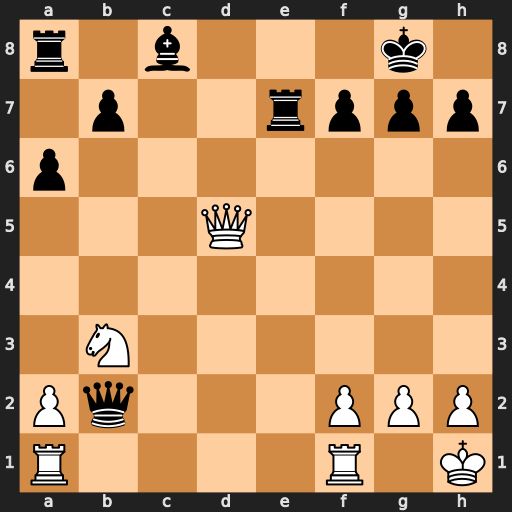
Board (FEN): r1b3k1/1p2rppp/p7/3Q4/8/1N6/Pq3PPP/R4R1K
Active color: w
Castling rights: -
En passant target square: -
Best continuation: Qd8+ Re8 Qxe8#